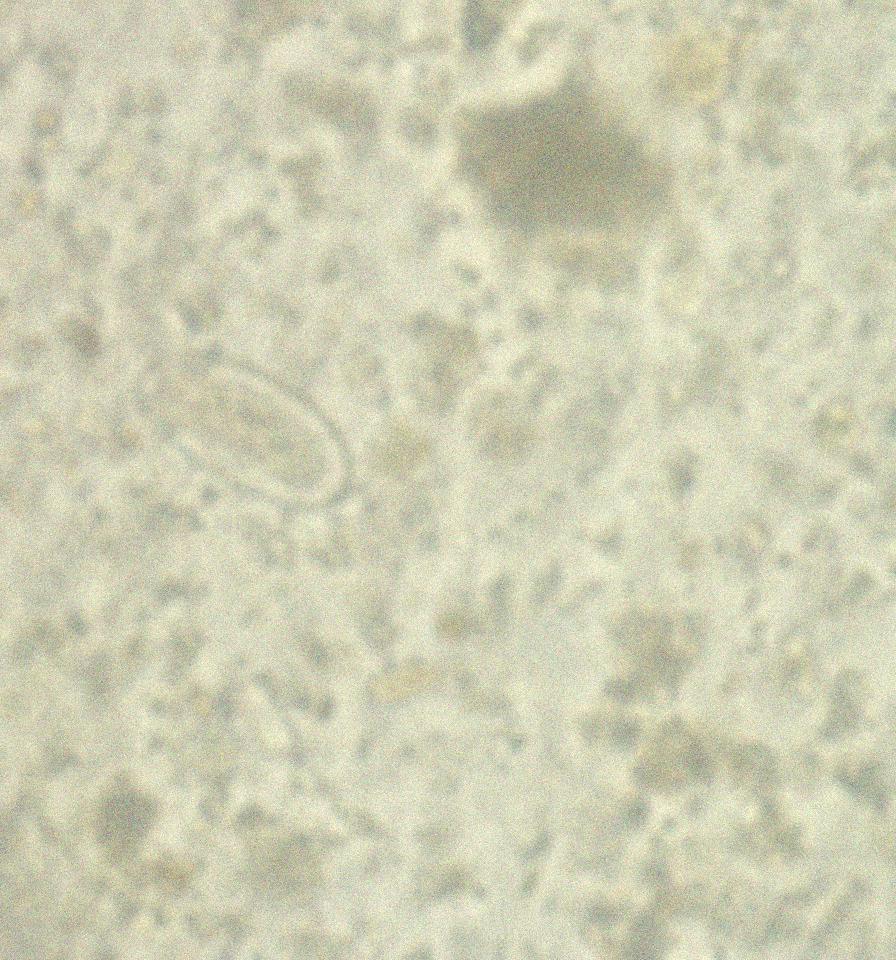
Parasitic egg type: Enterobius vermicularis